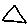
Label: triangle